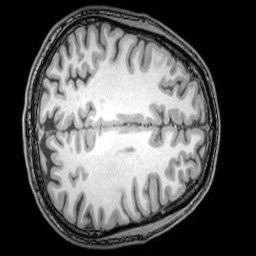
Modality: T1w
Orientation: axial
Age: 26
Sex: male
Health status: healthy
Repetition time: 0.081 s
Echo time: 0.037 s